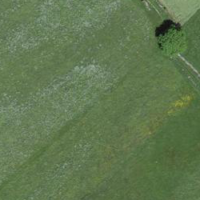
EUNIS habitat code: 25
Species observed at this site:
Cardamine pratensis